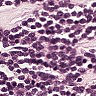
Metastatic tissue present: no